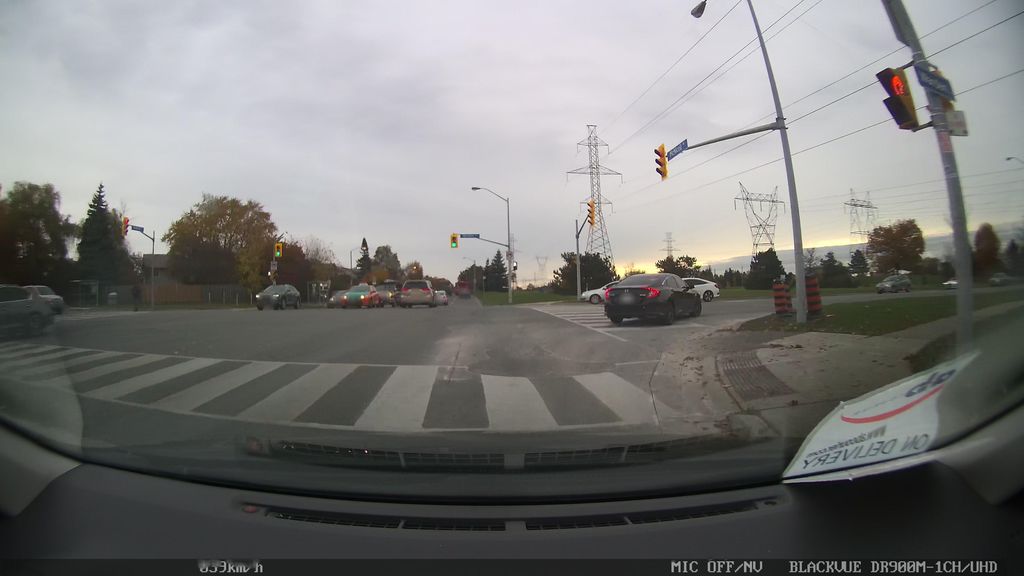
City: toronto